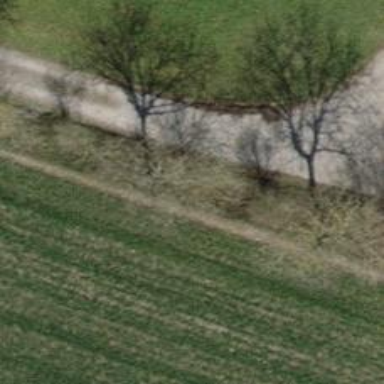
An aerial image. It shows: Agricultural area with deciduous broadleaved trees.